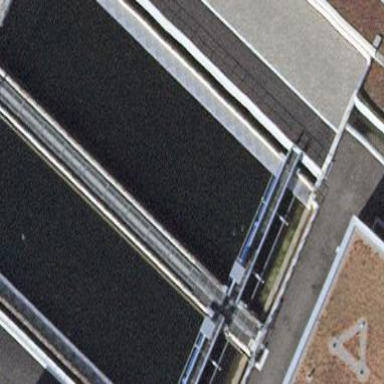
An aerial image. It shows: Image of wastewater.